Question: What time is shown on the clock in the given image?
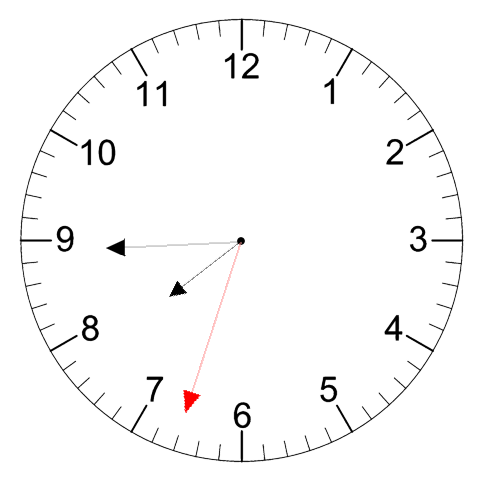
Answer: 07:44:33